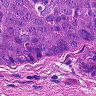
Metastatic tissue present: yes